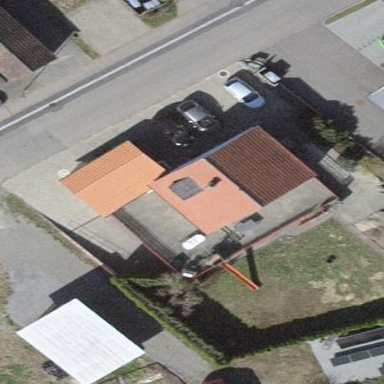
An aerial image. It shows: Detached building.